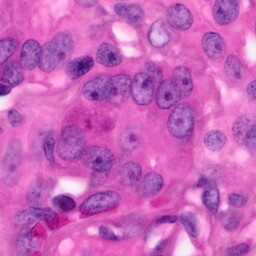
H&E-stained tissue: Pancreatic